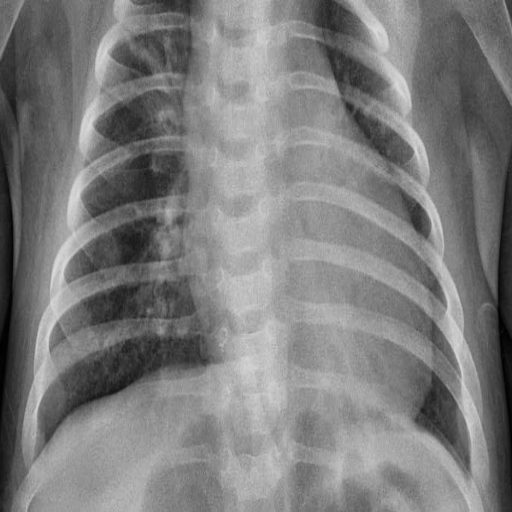
Finding: PNEUMONIA